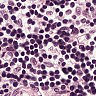
Metastatic tissue present: no